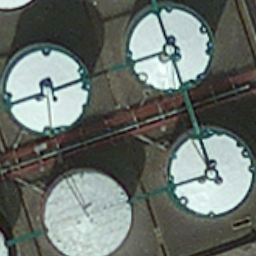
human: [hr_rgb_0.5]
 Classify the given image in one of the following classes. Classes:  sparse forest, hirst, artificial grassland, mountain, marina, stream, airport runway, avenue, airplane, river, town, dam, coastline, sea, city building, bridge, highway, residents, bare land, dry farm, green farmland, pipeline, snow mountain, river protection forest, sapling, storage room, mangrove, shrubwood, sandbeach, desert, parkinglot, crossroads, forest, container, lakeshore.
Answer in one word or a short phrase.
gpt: storage room